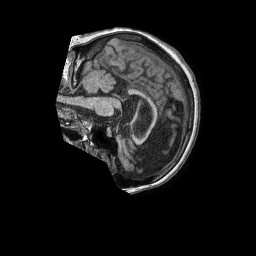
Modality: T1w
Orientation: sagittal
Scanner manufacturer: philips
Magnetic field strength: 1.5 T
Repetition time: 0.007549 s
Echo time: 0.003426 s